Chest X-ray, AP view. Patient: 17 years old, sex F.
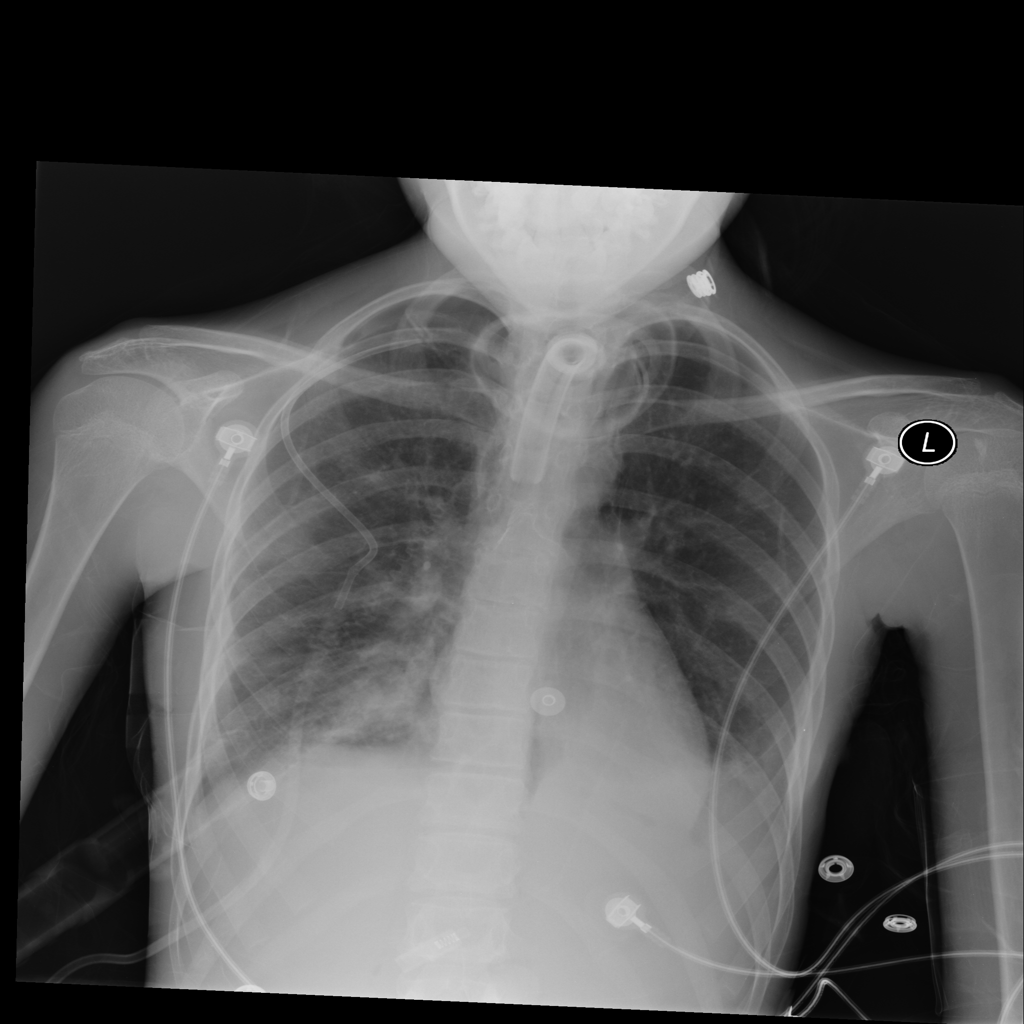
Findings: Infiltration, Pneumothorax